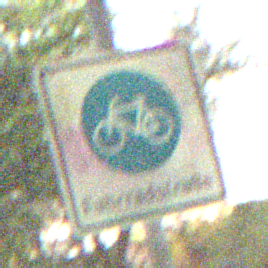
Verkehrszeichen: BeginnFahrradstrasse
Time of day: Night
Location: Outdoor (Nature)
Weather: Clear
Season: NotSpecified
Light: Natural